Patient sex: M
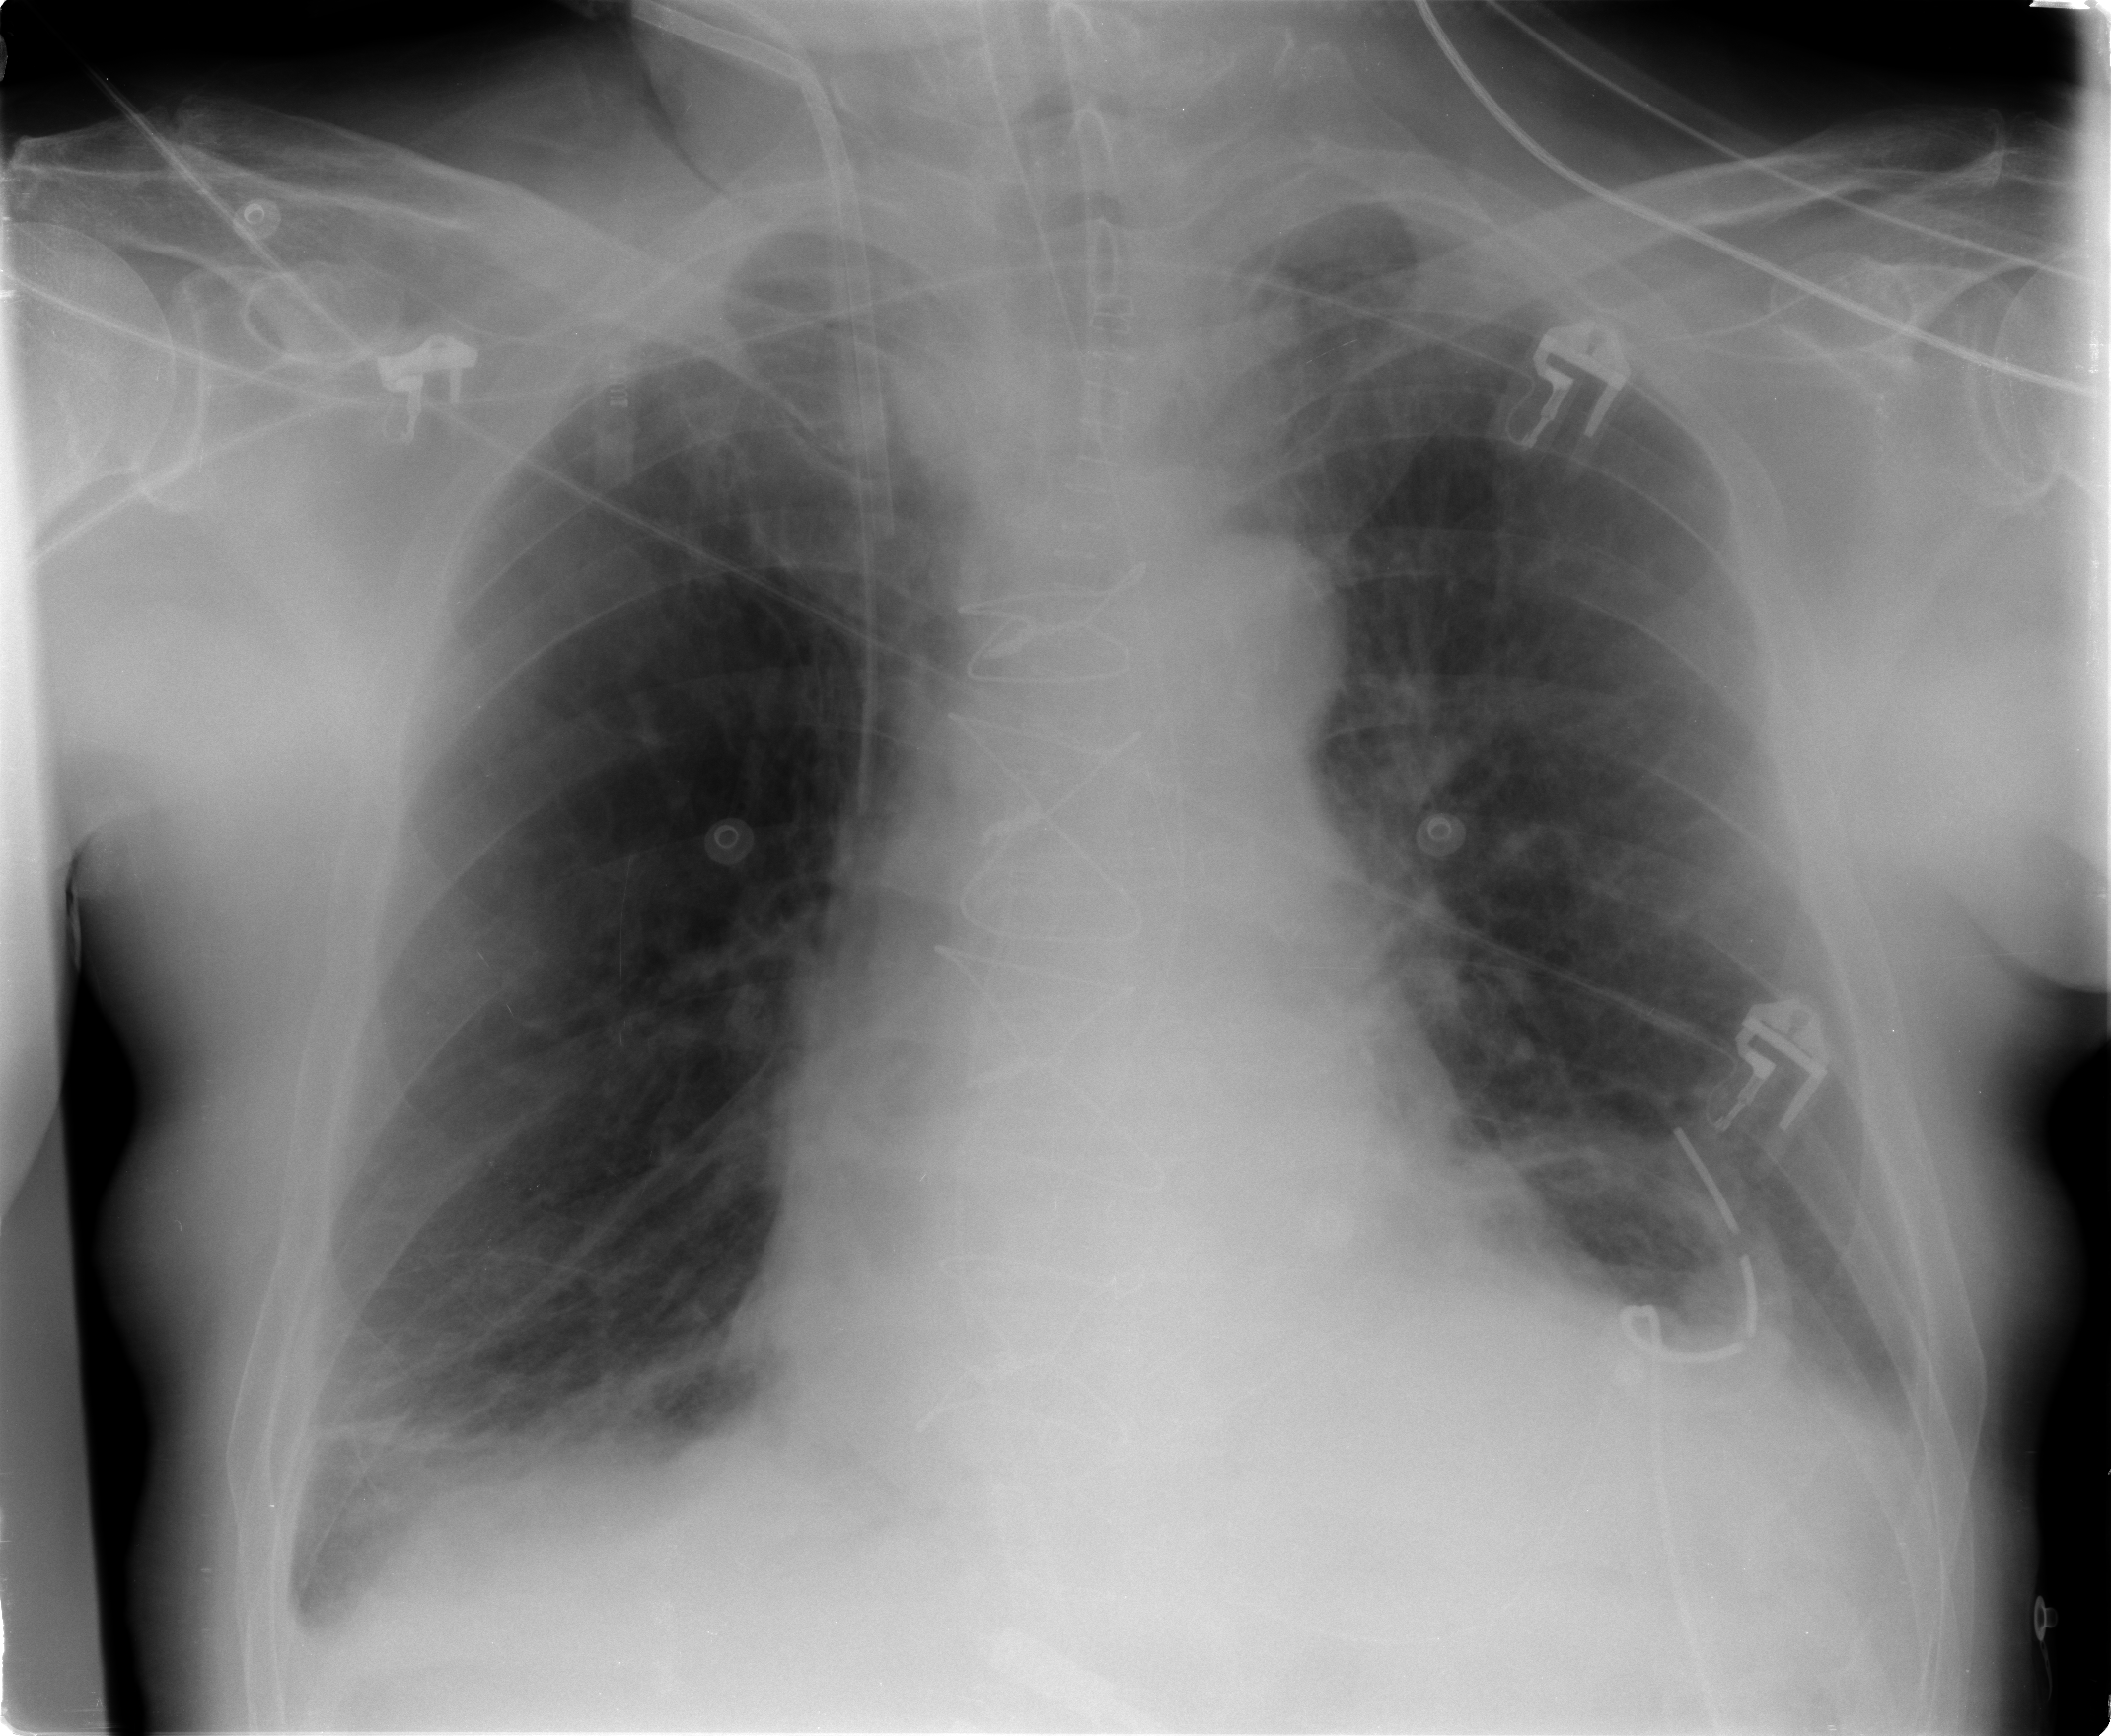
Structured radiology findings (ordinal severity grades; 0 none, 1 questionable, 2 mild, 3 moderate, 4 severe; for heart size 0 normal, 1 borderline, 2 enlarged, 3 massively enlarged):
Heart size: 1
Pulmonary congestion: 1
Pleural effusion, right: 1
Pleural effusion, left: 1
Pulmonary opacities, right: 0
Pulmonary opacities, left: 0
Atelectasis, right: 2
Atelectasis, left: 2